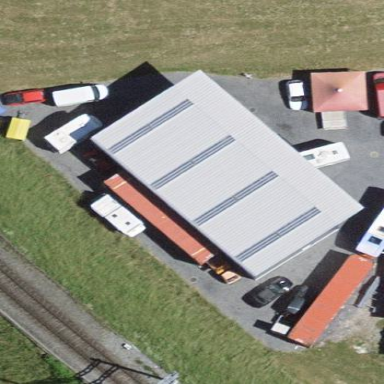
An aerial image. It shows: Warehouse.